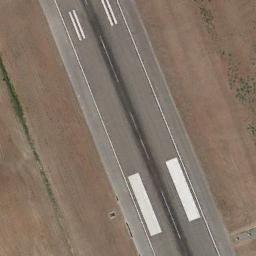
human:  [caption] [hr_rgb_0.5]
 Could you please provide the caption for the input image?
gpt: The runway is on the bare land next to the grass .

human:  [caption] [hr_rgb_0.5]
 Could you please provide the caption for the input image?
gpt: The runway goes through the clearing and several touchdown zone markings and aiming point markings are on the runway .

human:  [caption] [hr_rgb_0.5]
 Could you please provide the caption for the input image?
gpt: The runway is marked with lines .

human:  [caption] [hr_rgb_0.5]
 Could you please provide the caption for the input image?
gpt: Next to the runway is brown bare ground with white short and thick markings on the runway .

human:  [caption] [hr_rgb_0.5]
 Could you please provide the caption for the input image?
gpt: There are brown bare land beside the runway .